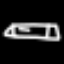
Label: pencil